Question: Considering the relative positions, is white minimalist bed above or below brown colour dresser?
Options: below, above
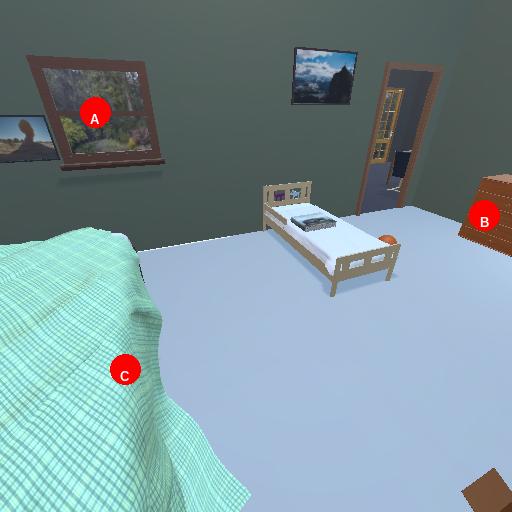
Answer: below